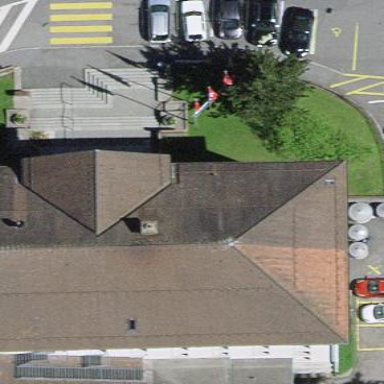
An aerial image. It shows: Building with part oriented along and with 3dr shaped roof.